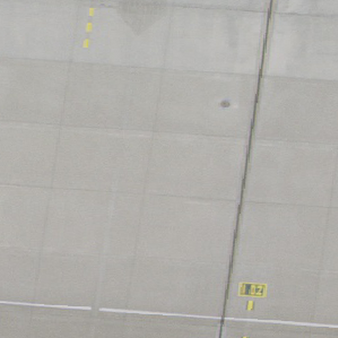
Label: other